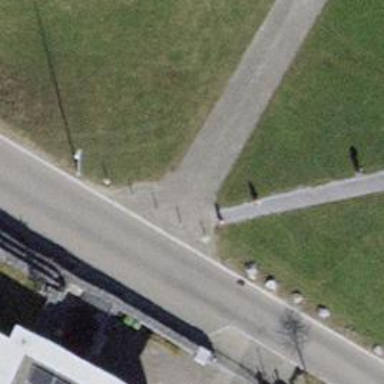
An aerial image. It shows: Bollard.